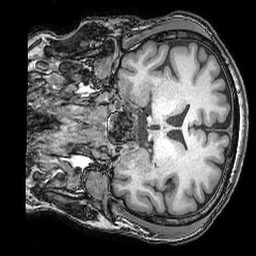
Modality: T1w
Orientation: coronal
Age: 37
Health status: ill
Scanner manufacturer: philips
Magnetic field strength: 3 T
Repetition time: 0.007 s
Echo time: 0.003501 s